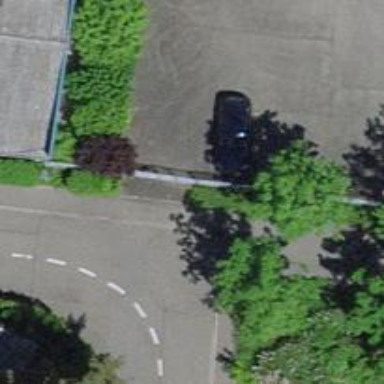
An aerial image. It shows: Footway along the road.